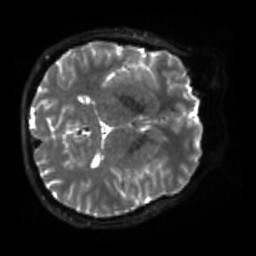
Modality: sbref
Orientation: axial
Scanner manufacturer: siemens
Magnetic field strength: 3 T
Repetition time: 4 s
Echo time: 0.0594 s